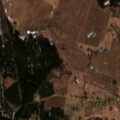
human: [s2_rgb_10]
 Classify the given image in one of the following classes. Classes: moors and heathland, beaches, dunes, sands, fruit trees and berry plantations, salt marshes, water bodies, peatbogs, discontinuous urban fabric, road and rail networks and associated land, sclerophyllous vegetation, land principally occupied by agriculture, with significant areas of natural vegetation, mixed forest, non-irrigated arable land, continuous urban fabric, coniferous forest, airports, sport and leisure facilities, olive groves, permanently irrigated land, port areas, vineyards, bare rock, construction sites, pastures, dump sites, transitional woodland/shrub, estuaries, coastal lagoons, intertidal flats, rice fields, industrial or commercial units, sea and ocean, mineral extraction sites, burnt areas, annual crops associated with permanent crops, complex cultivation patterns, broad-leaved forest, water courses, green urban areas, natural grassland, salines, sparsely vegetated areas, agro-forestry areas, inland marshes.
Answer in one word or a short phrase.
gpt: non-irrigated arable land, land principally occupied by agriculture, with significant areas of natural vegetation, coniferous forest, mixed forest, transitional woodland/shrub